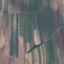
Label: PermanentCrop